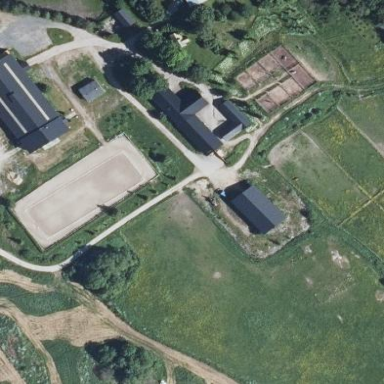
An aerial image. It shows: Equestrian pitch for leisure land activities.